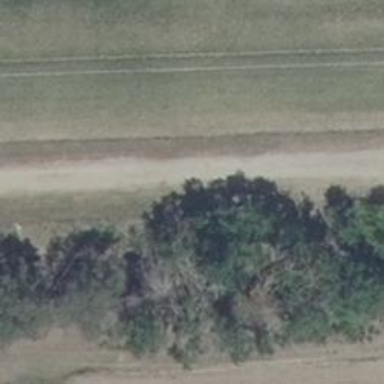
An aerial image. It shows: Hunting stand.